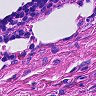
Metastatic tissue present: no